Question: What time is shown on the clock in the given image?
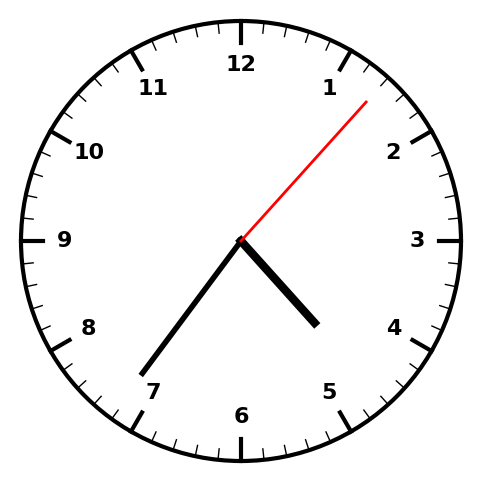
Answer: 04:36:07